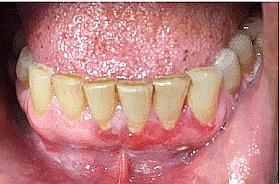
Condition: Gingivitis